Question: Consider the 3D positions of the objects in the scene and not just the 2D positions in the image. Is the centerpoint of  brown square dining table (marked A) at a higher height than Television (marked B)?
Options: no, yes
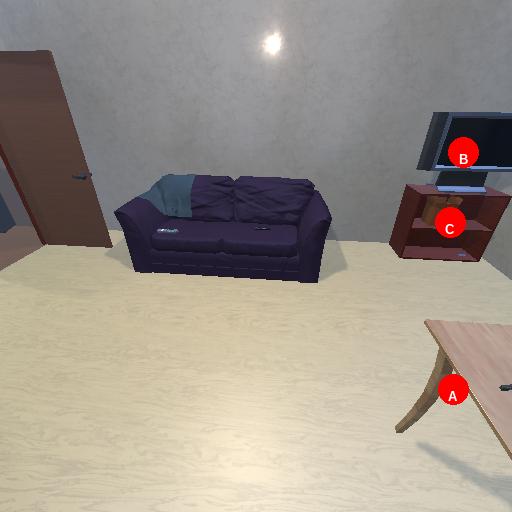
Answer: no